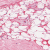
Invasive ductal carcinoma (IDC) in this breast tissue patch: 0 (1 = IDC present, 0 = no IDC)